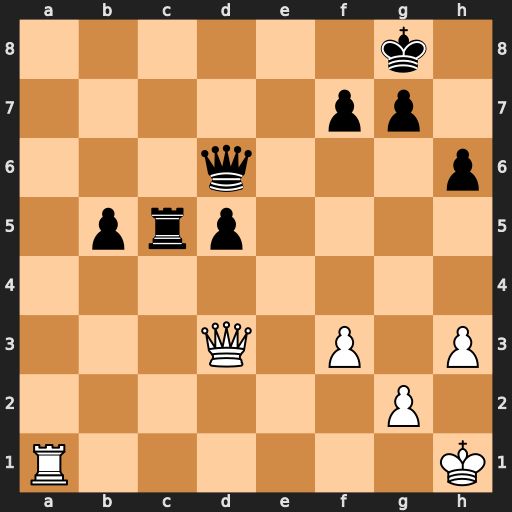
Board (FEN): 6k1/5pp1/3q3p/1prp4/8/3Q1P1P/6P1/R6K
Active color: w
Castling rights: -
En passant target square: -
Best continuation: Ra8+ Qf8 Rxf8+